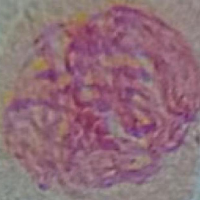
Label: prophase